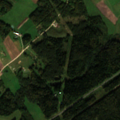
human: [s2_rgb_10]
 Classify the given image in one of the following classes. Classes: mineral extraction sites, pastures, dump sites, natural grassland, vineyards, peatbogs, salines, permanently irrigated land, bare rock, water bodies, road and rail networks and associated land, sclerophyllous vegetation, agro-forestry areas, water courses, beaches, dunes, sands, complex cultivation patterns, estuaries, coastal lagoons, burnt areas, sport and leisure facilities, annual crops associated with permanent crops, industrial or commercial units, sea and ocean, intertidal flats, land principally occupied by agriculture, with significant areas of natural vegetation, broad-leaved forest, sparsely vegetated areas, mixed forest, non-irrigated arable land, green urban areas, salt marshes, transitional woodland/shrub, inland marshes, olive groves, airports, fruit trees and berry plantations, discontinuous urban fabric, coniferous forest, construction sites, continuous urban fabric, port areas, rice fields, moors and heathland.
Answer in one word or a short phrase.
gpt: non-irrigated arable land, complex cultivation patterns, land principally occupied by agriculture, with significant areas of natural vegetation, broad-leaved forest, coniferous forest, mixed forest